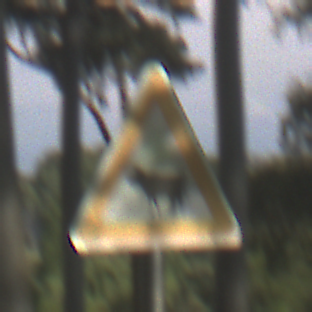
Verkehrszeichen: ViehtriebRechts
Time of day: MorningAfternoon
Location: Outdoor (Nature)
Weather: Clear
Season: NotSpecified
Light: Natural